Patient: sex M, age 29
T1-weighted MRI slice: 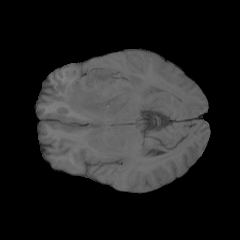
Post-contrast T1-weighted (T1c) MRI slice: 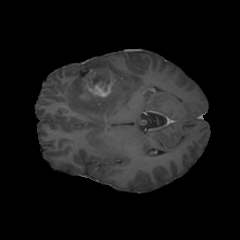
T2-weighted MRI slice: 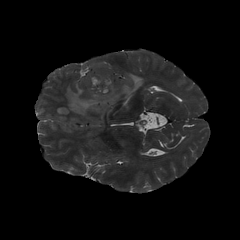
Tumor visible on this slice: yes
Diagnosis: Glioblastoma, IDH-wildtype
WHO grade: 4